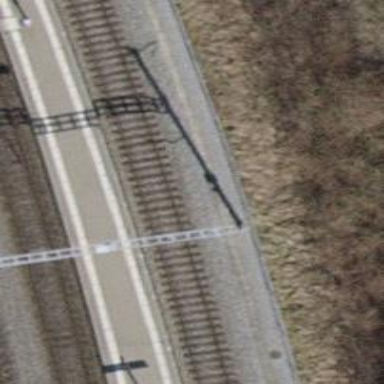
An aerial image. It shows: Solitary milestone along the railway.